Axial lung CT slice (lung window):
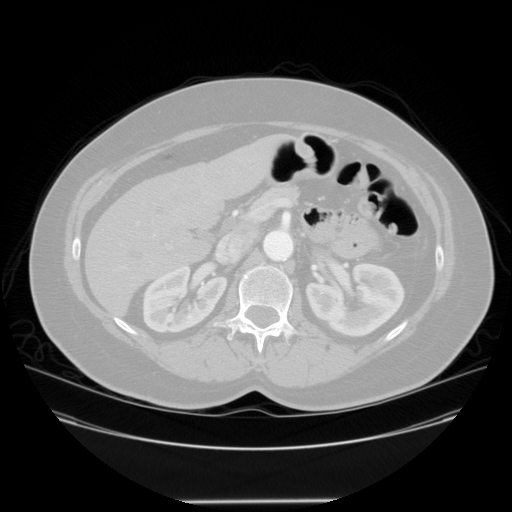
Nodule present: no